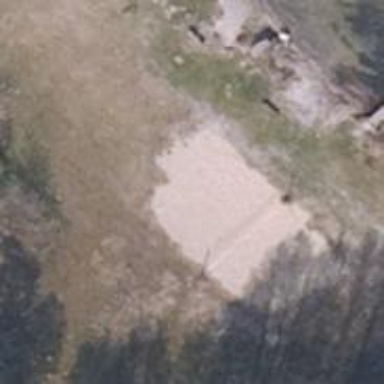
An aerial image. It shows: Sandy pitch designated for beach volleyball.